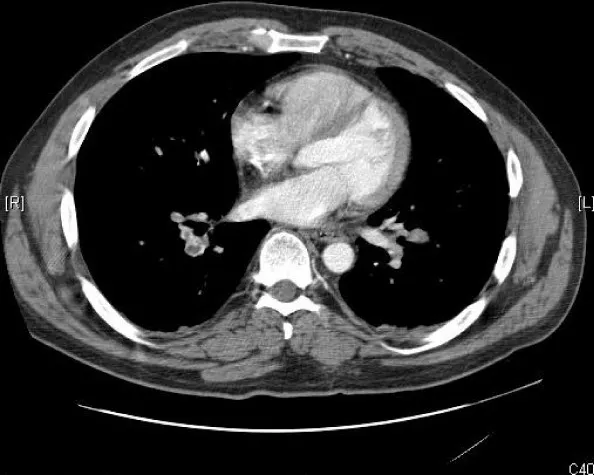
Axial CT of chest shows embolus in the right lower lobar artery.
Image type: radiology (ct)